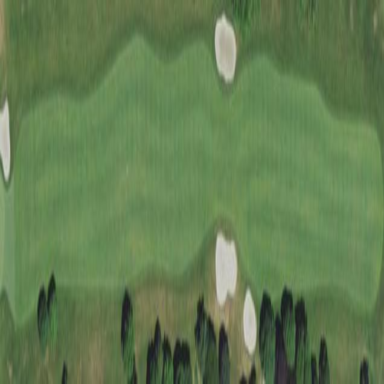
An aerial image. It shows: Grassy area designated as golf fairway.